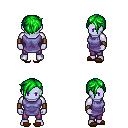
a pixel art fantasy rpg character, male body template, dark elf, purple skin, chain tabard jacket, magenta pants, green pixie cut hairstyle, leather bracers, brown slippers, four views (front, back, left, right), 2x2 character sprite sheet, small pixel art, hard edges, no anti-aliasing